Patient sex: M
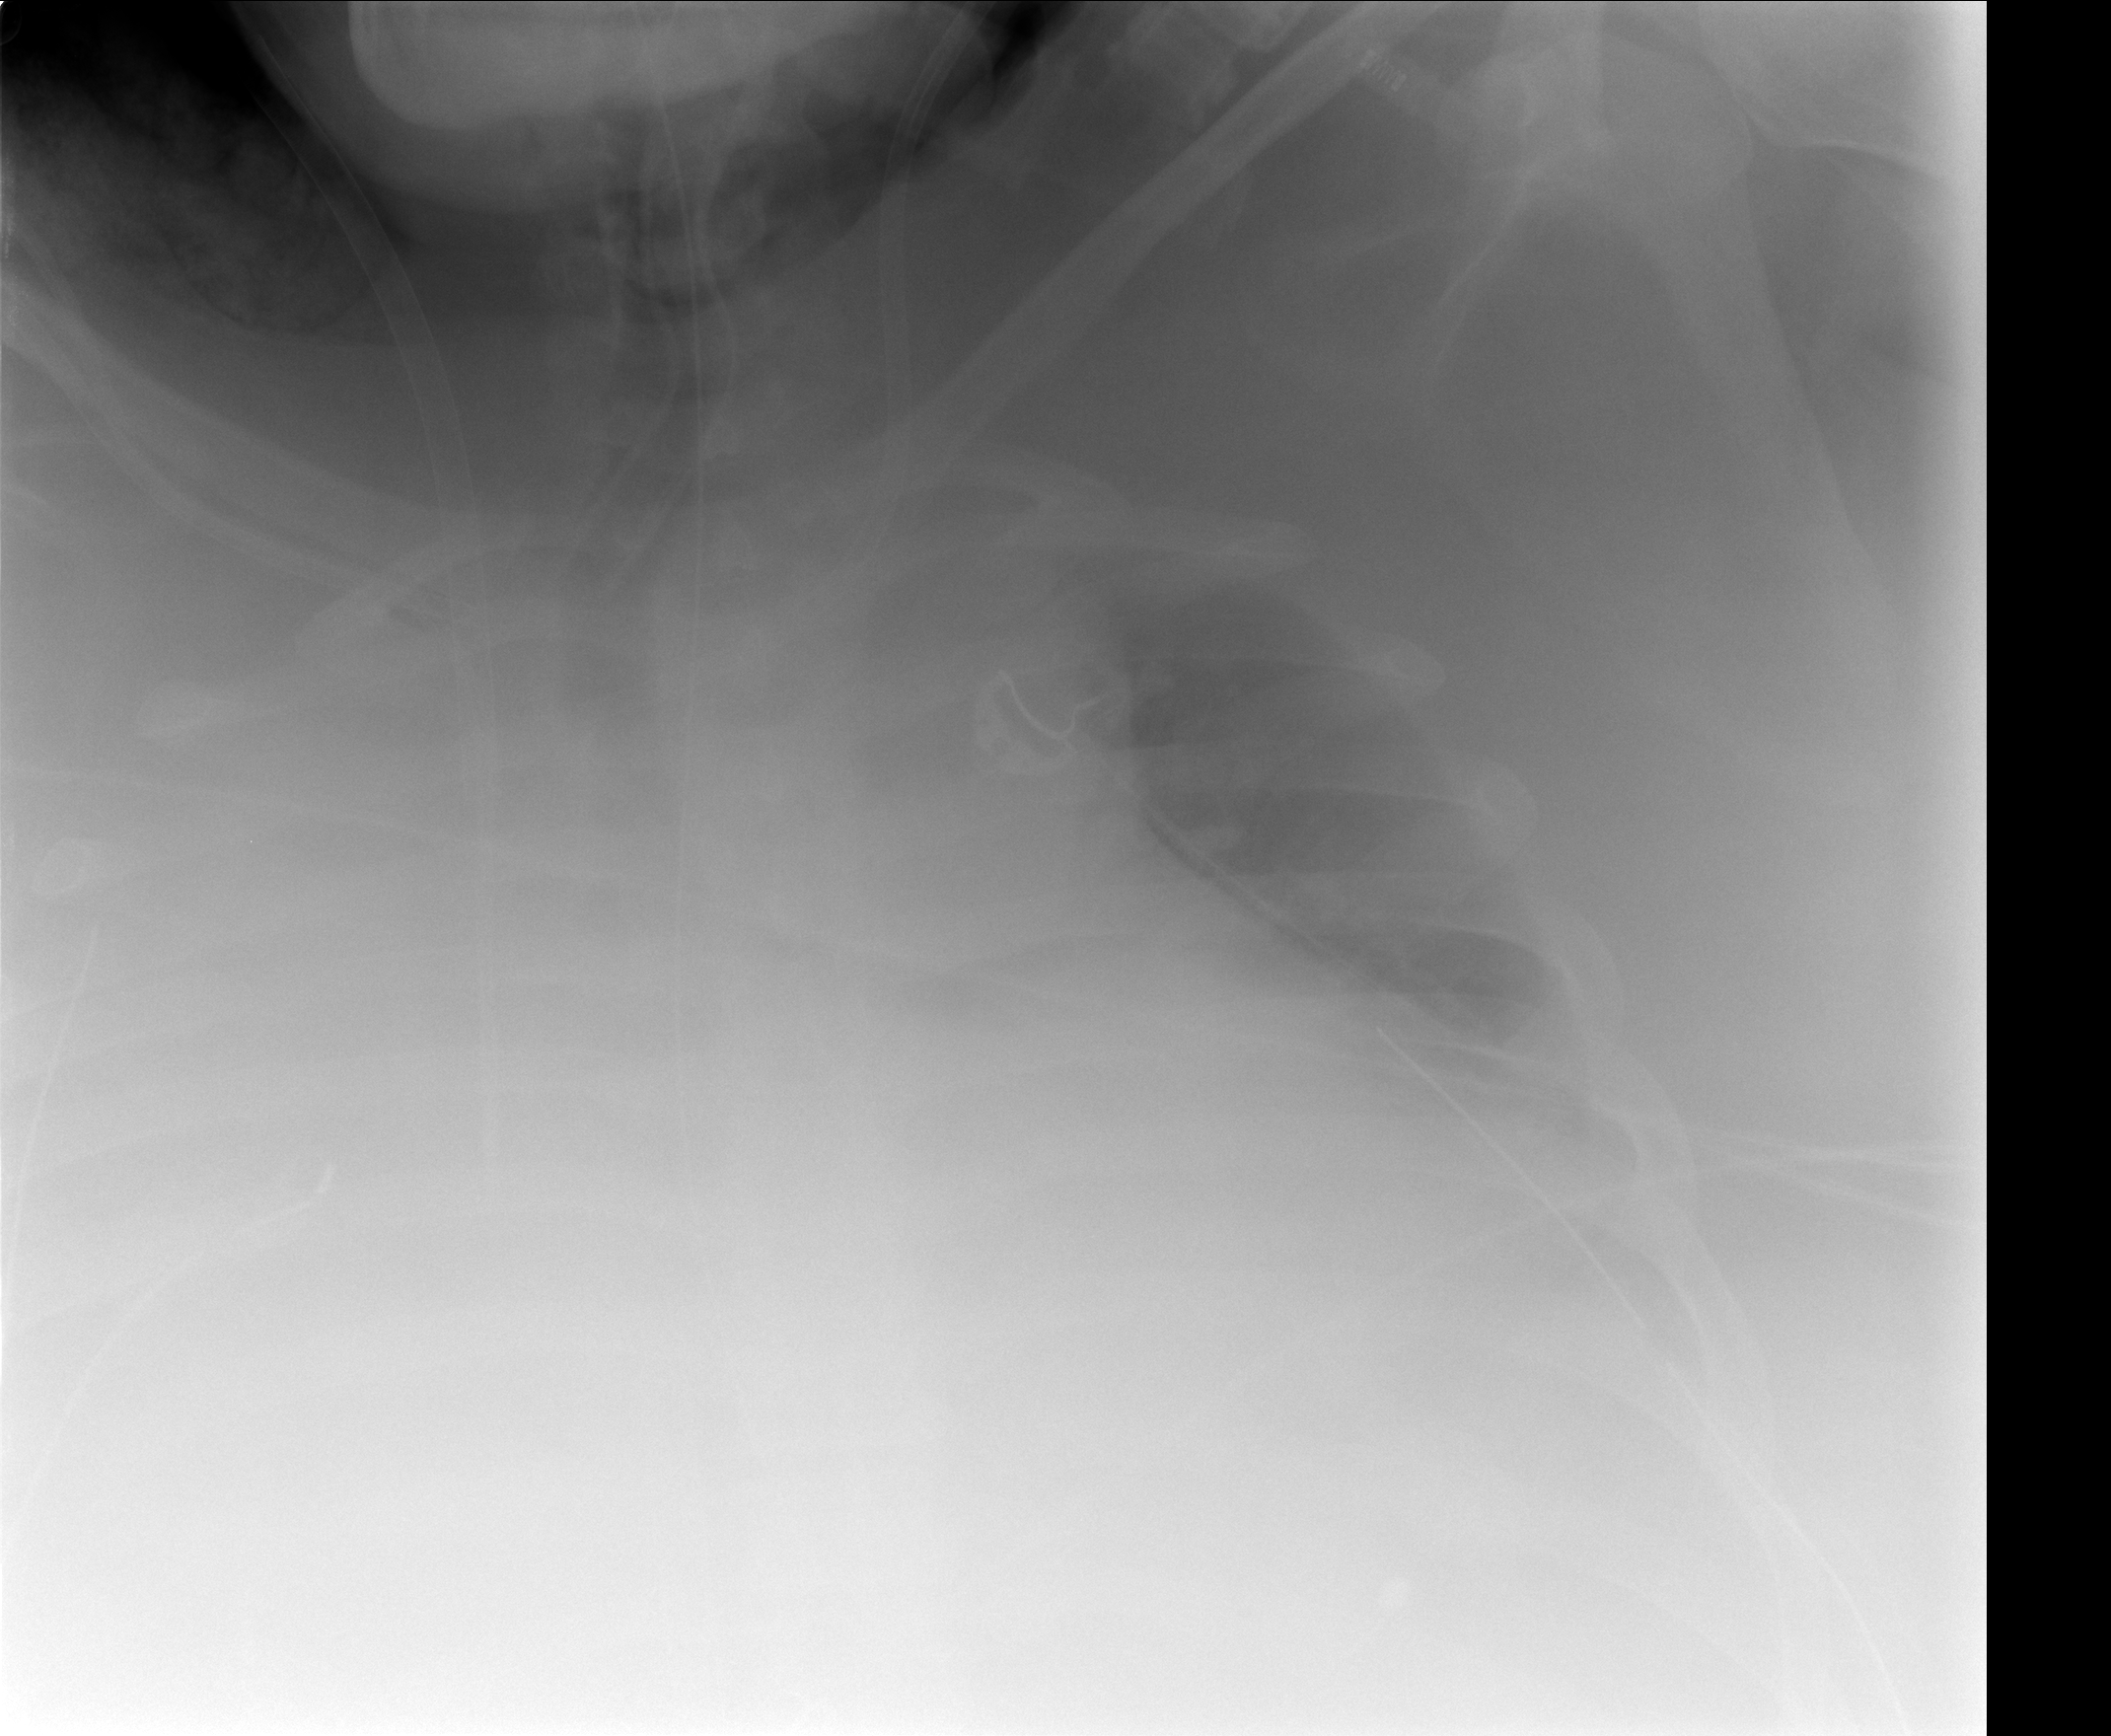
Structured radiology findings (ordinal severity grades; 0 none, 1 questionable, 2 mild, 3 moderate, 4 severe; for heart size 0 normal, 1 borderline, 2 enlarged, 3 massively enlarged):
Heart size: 2
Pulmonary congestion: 2
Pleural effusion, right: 2
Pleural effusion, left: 3
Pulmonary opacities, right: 2
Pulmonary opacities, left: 0
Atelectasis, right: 3
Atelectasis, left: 2